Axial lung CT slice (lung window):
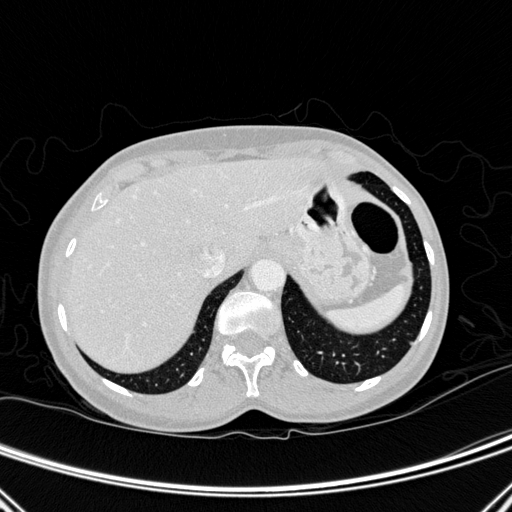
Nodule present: yes
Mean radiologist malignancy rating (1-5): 1